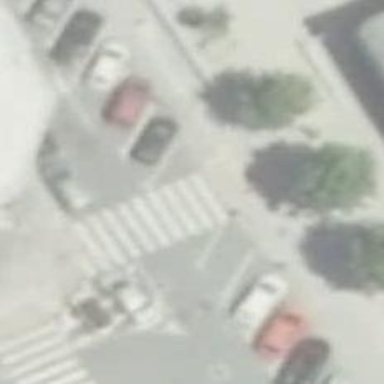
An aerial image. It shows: Uncontrolled zebra crossing on the road.